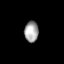
Tissue: lung
Cell type: Epithelial cells
Senescence score: 0.205
Nuclear area (px): 285
Mean DAPI intensity: 163.046